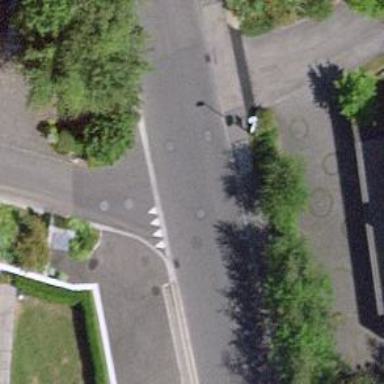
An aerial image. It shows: Road with "give way" sign.